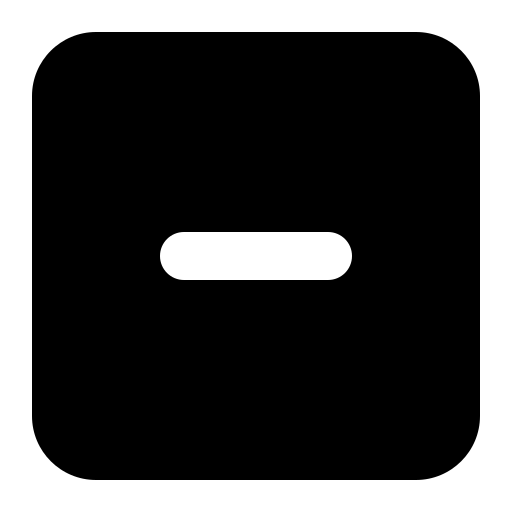
Tags: icon, FontAwesome, fa-icon, solid, square, minus